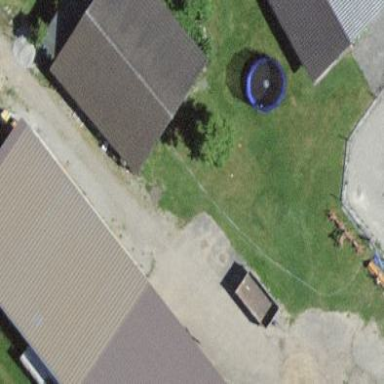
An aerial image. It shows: Rural barn.